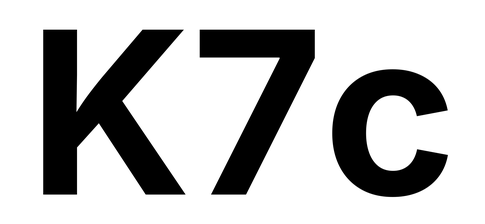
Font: Inter_Bold